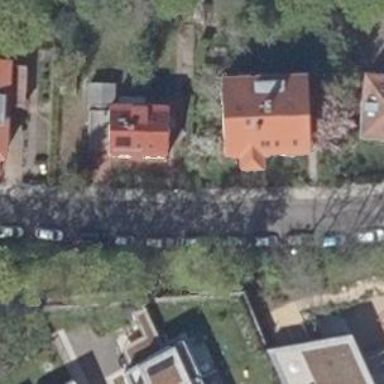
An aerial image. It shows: Residential road with asphalt surface and parallel parking lane on the left side.